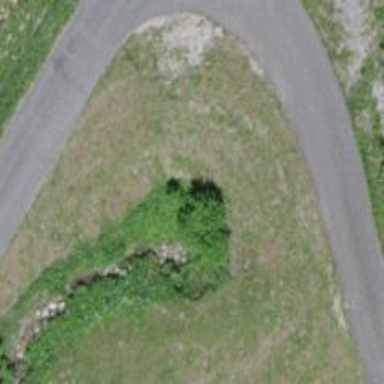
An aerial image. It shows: Culvert tunnel.